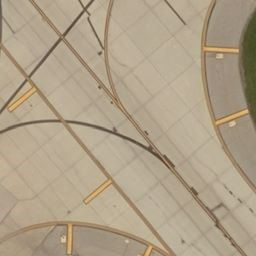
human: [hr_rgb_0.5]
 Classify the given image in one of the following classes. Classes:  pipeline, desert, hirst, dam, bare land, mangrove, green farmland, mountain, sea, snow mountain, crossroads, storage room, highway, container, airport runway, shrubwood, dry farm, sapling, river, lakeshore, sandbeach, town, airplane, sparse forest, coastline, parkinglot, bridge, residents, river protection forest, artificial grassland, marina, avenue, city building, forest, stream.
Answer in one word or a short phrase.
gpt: airport runway